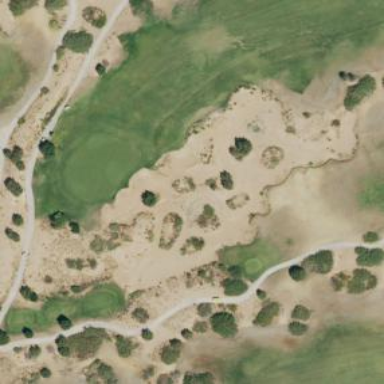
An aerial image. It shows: Sand bunker on golf course.